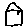
Label: house